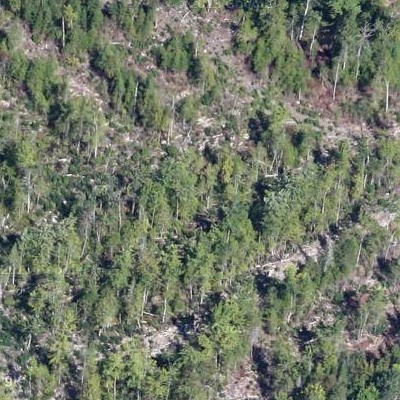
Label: Forest